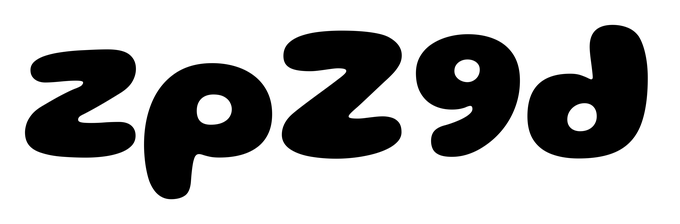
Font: Gluten_ExtraBold